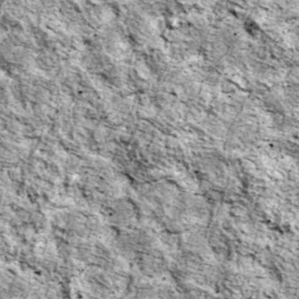
Label: non_frost